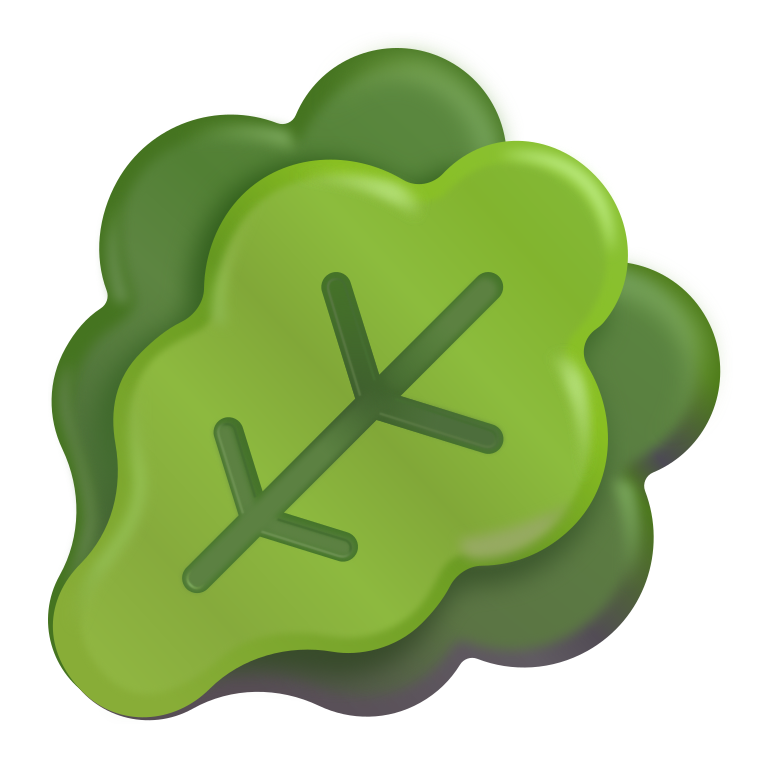
leafy green color